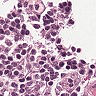
Metastatic tissue present: no